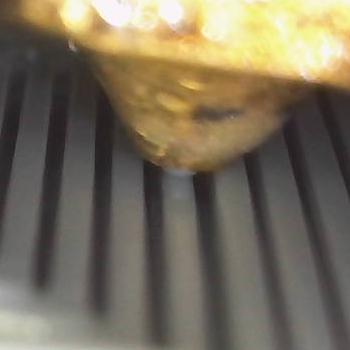
Flow rate: 100%